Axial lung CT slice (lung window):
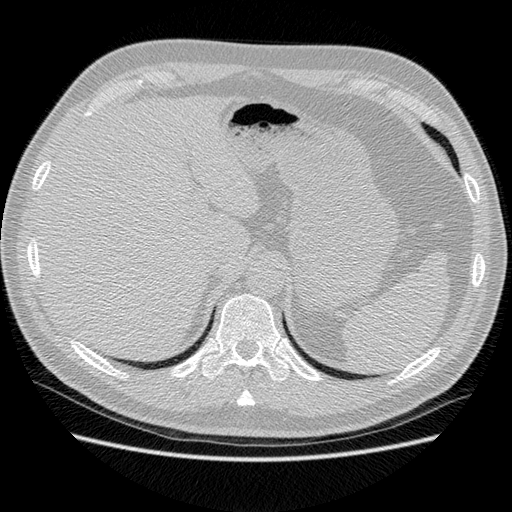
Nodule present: no